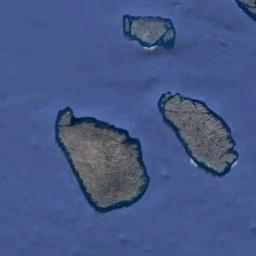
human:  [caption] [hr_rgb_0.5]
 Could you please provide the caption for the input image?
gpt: There are three green and yellow-brown islands on the blue sea .

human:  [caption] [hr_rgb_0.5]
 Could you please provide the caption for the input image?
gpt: There are many islands of different sizes .

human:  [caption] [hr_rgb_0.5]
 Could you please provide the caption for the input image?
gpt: The three islands without vegetation are surrounded by light blue waters .

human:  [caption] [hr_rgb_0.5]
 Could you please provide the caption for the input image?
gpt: There is a small house on the island .

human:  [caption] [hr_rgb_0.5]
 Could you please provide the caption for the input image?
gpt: There are three brown islands on a blue sea .